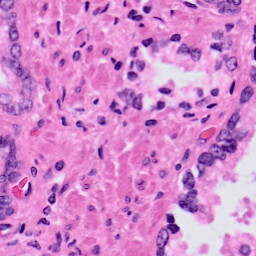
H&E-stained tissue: Prostate